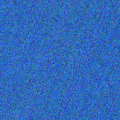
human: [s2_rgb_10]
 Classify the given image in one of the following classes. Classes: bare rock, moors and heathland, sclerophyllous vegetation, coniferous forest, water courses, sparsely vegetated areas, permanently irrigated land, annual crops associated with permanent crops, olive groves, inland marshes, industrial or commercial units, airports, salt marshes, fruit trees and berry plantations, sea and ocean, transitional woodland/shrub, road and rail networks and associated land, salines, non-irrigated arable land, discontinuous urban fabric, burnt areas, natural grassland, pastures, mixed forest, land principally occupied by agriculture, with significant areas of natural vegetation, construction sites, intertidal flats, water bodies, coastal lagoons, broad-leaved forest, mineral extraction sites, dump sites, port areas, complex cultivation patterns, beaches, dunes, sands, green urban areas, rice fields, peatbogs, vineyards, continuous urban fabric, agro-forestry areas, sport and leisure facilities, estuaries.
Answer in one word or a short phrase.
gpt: sea and ocean